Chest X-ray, AP view. Patient: 38 years old, sex M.
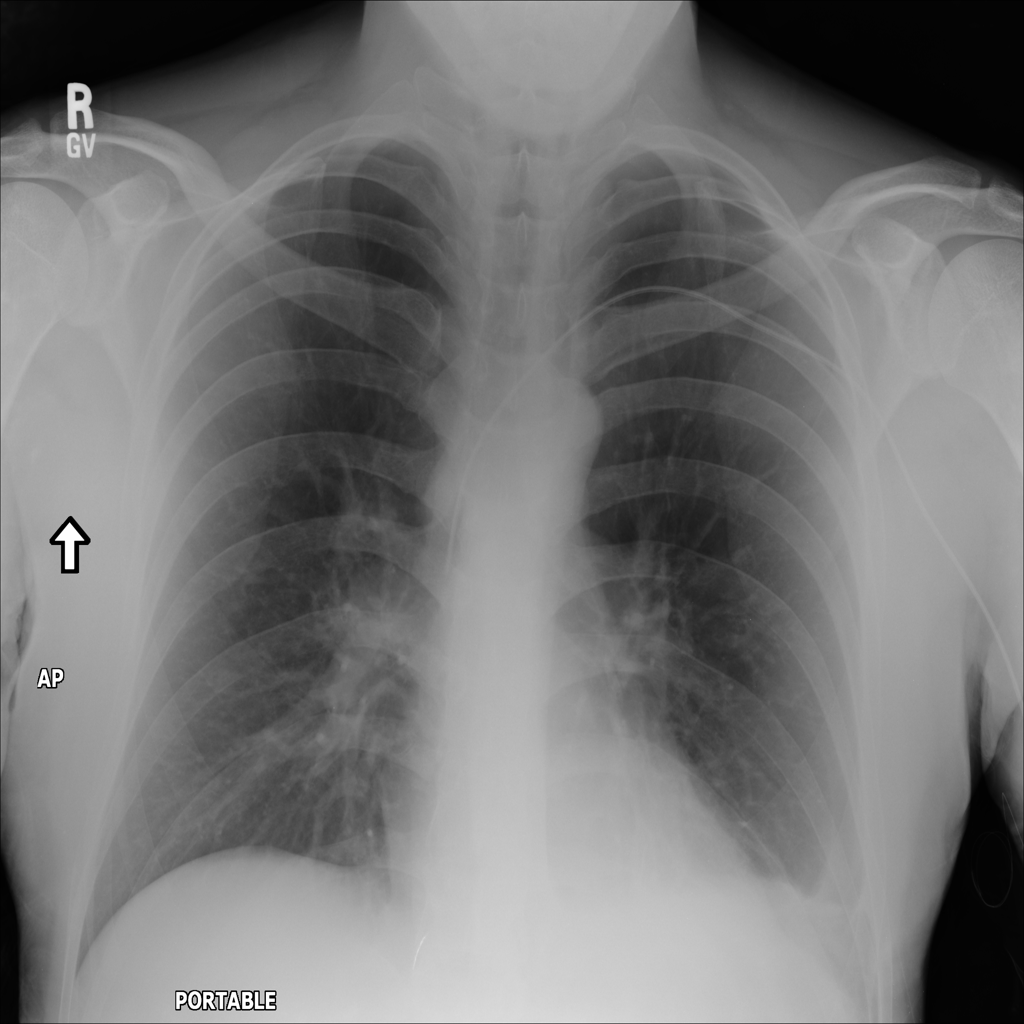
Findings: Pneumothorax